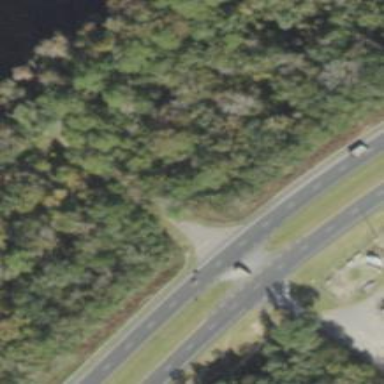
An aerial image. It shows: Trunk link highway.